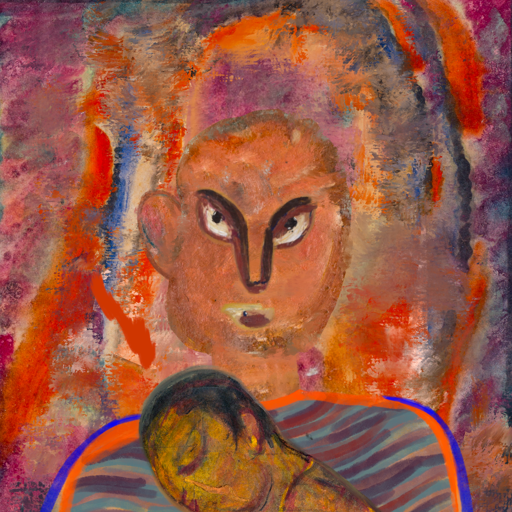
Background: Experience, Head And Neck Front: Boggyland, Face Front: After_Raid, Bust: Experience, Hair Front: Blank, Head Accessory: Blank, Second Necklace: Blank, Necklace: Blank, Baby: GypsyMother_Baby